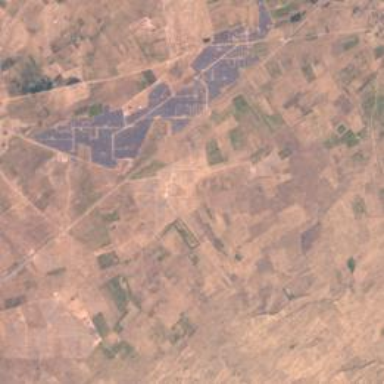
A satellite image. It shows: Solar power plant with photovoltaic panels. The plant generates electricity and is enclosed by wall.